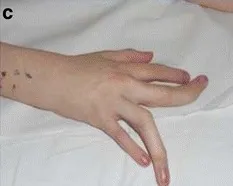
Clinical and radiologic presentation of the index PS patient. C; Length discrepancy and macrodactyly in the III and IV fingers of right hand from the index patient.
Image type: medical_photograph (other_medical_photograph)